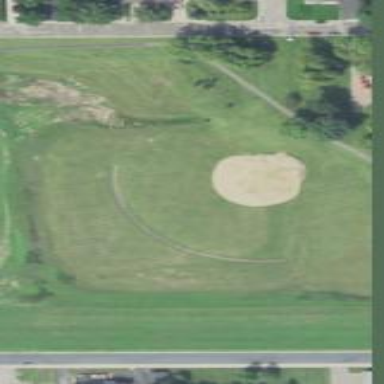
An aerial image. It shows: Baseball pitch for leisure land activities.